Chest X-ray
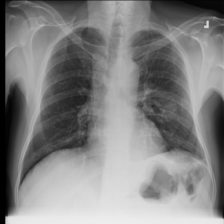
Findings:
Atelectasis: positive
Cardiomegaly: negative
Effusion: positive
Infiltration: negative
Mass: negative
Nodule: negative
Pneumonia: negative
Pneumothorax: negative
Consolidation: negative
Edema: negative
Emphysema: negative
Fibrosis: negative
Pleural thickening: negative
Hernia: negative